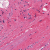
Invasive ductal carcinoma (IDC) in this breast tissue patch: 0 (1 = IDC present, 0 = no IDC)